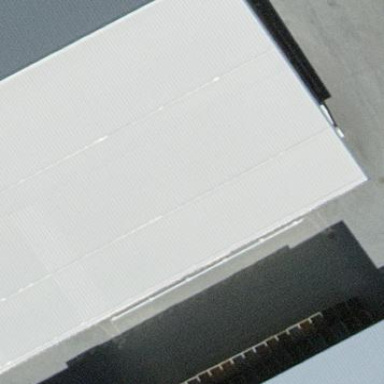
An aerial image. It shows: View of roof of building.